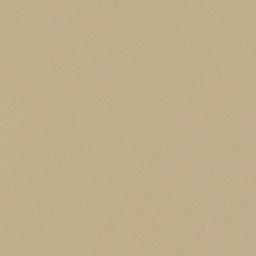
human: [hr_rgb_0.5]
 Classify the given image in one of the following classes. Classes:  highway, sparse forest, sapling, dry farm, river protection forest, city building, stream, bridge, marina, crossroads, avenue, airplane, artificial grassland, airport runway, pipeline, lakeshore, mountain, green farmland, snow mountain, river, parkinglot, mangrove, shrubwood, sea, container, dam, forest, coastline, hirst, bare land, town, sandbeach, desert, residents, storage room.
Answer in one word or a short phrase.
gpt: desert